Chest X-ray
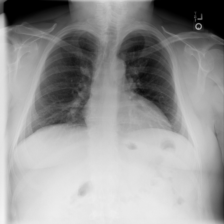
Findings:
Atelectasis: negative
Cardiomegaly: negative
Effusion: negative
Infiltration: negative
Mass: negative
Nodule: negative
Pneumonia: negative
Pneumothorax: negative
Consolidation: negative
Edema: negative
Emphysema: negative
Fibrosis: negative
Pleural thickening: negative
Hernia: negative